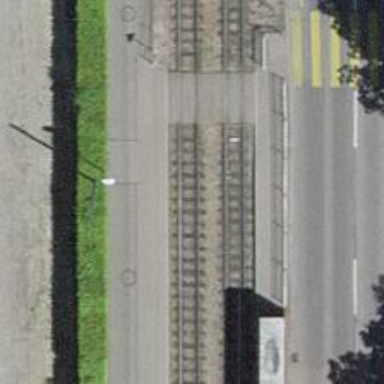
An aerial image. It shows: Tram stop with public transport stop position for trams.